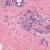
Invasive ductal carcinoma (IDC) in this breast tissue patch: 0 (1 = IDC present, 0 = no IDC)